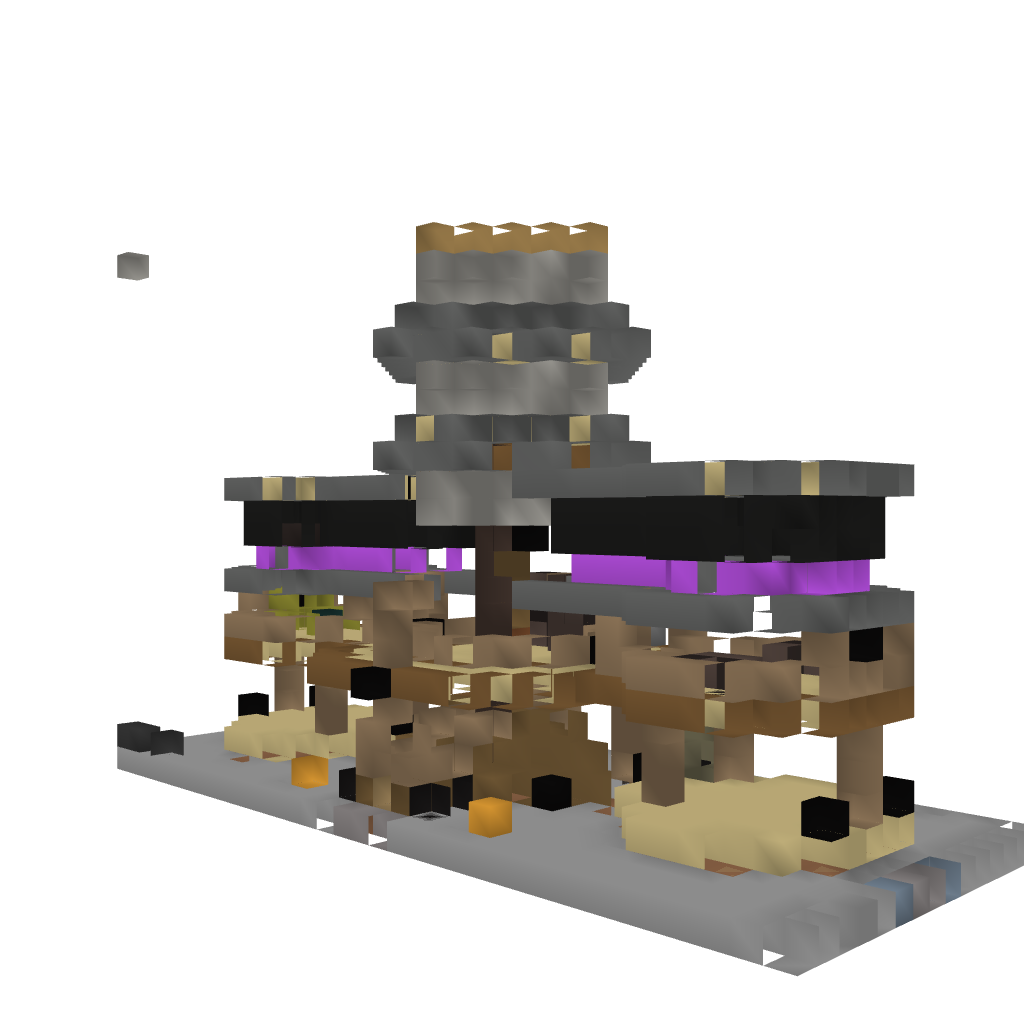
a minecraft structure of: Big TreeHouse